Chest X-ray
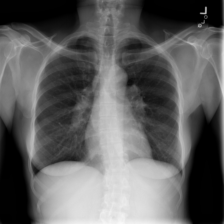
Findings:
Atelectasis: negative
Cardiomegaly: negative
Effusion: negative
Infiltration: negative
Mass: negative
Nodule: negative
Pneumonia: negative
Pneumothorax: negative
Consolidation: negative
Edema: negative
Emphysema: negative
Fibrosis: negative
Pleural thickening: negative
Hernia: negative